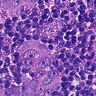
Metastatic tissue present: yes